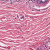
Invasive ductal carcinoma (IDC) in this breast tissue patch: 0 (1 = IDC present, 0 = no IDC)